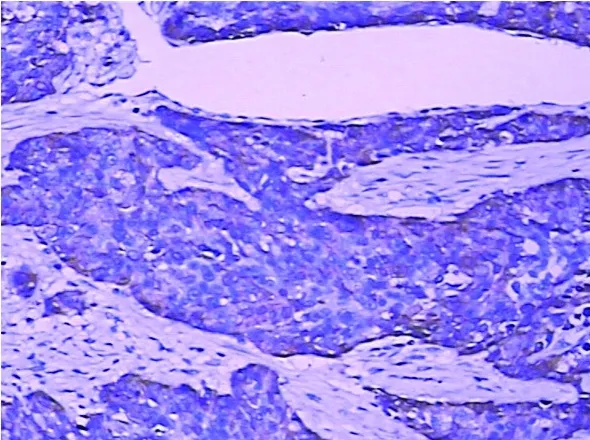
Strong expression of cytokeratin 5/6 observed via immunohistochemical staining. (Hematoxylin and eosin staining; magnification, x200).
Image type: pathology (immunostaining)